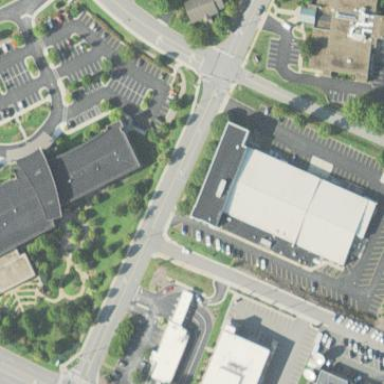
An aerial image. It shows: Commercial building.